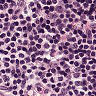
Metastatic tissue present: no